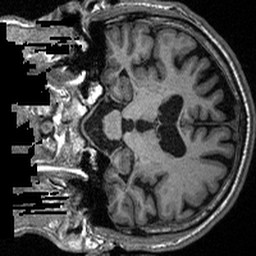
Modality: T1w
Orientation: coronal
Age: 39
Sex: male